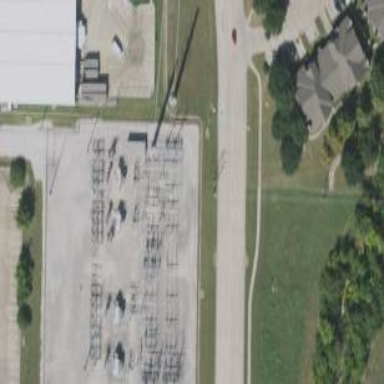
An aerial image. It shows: Power substation.